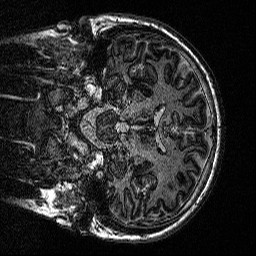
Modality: MP2RAGE
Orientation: coronal
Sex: male
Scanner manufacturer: siemens
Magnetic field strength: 3 T
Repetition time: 5 s
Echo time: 0.00292 s